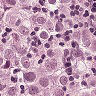
Metastatic tissue present: yes